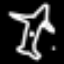
Label: airplane